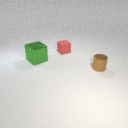
small red rubber cube behind small brown metal cylinder